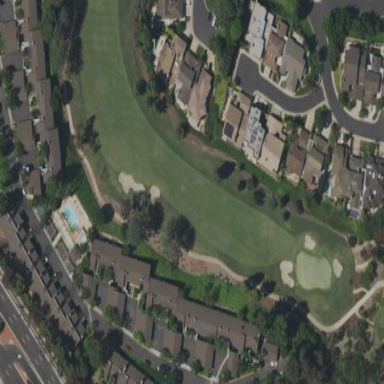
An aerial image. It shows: Golf fairway surrounded by grass.